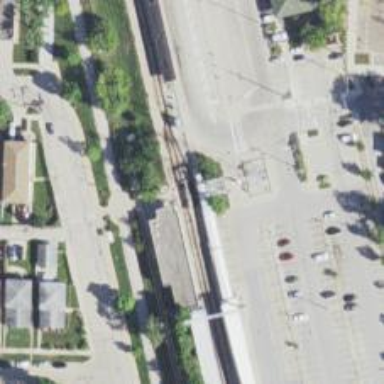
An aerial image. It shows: Railway crossing.